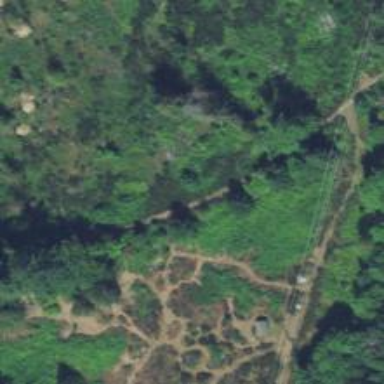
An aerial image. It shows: Abandoned railway path.